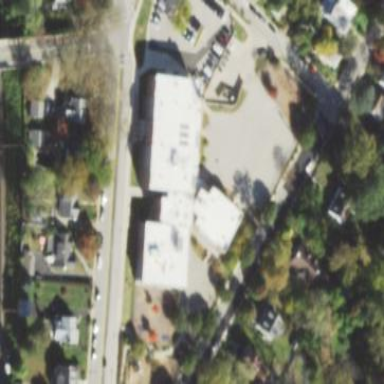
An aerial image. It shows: School building.